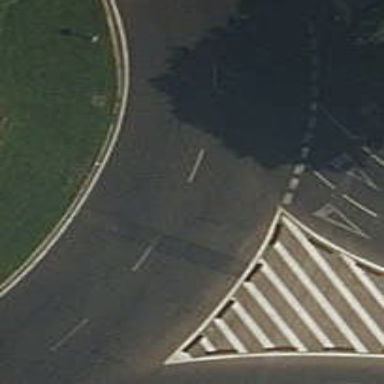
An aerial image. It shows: Tertiary road with asphalt surface leading to roundabout.